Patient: sex F, age 56
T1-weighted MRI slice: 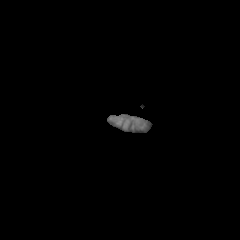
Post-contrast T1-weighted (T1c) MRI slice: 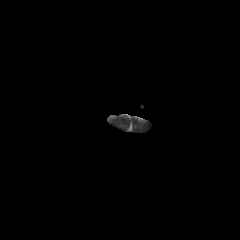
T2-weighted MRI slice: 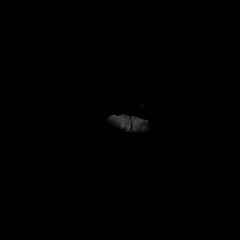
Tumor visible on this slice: no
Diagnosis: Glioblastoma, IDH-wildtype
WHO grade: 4